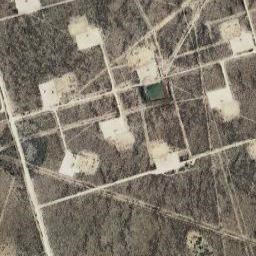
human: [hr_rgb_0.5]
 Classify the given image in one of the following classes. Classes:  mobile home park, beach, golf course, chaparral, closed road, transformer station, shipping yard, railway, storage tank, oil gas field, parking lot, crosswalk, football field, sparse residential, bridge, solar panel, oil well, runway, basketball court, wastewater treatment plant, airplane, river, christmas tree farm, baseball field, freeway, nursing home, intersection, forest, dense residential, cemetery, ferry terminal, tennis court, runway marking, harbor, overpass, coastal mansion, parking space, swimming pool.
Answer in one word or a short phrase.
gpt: oil gas field